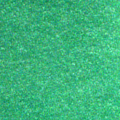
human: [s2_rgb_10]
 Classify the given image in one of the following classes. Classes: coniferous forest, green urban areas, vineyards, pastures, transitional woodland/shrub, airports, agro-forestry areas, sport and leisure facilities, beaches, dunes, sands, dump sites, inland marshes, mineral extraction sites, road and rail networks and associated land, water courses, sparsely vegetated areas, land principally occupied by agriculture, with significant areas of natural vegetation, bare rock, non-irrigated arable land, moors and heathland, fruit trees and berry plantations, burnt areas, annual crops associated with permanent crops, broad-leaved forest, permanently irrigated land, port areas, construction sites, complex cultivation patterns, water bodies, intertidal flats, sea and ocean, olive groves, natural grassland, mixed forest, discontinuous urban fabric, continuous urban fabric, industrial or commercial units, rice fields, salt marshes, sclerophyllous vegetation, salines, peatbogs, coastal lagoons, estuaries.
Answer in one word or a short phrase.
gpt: sea and ocean